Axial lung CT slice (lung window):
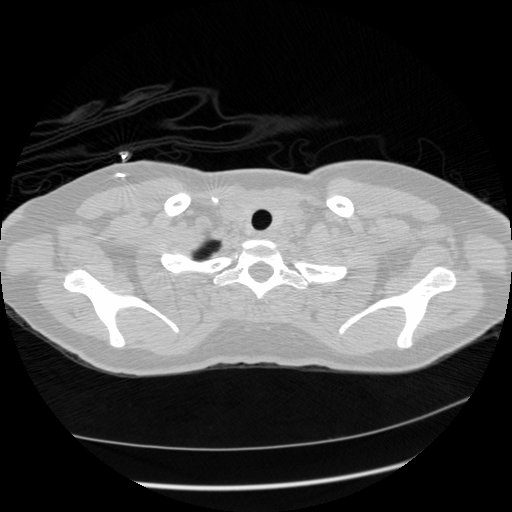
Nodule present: no